Question: I have a table like this;
'jobID - jobTitle - jobCreatedDate'
I want to make it possible for visitors to search in Jobs table and list it by grouping like this and I want to do it with just one SQL query:
'''
Date Added
- AnyTime (20)
- 1 day ago (5)
- 2-7 days ago (2)
- 8-14 days ago (0)
- 15-30 days ago (7)
'''
I tried Group By "jobCreatedDate" with no success and I couldn't understand the logic of the necessary query.
Here is an example what I'm trying to do:

Thanks for help.
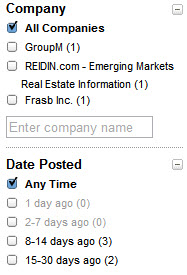
Answer: You need to find the date difference between 'today' and the field 'JobCreated'. Then based on the difference in the value days, you need to classify the output accordingly into various categories to meet your requirements.
I hope that is what you are looking for.
'''
SELECT SUM(1) AS [AnyTime]
, SUM(CASE WHEN DayCount = 1 THEN 1 ELSE 0 END) AS [1 day ago]
, SUM(CASE WHEN DayCount BETWEEN 2 AND 7 THEN 1 ELSE 0 END) AS [2-7 days ago]
, SUM(CASE WHEN DayCount BETWEEN 8 AND 14 THEN 1 ELSE 0 END) AS [8-14 days ago]
, SUM(CASE WHEN DayCount BETWEEN 15 AND 30 THEN 1 ELSE 0 END) AS [15-30 days ago]
FROM
(
SELECT JobID
, DATEDIFF(d, JobCreatedDate, GETDATE()) AS DayCount
FROM dbo.Jobs
) Jobs
'''
Screenshot shows sample data and the query output.